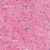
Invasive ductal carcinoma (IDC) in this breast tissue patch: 0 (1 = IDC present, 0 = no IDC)